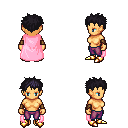
a pixel art fantasy rpg character, female body template, human, tanned skin, pink cape, magenta pants, raven bedhead hairstyle, cloth bracers, gold boots, four views (front, back, left, right), 2x2 character sprite sheet, small pixel art, hard edges, no anti-aliasing